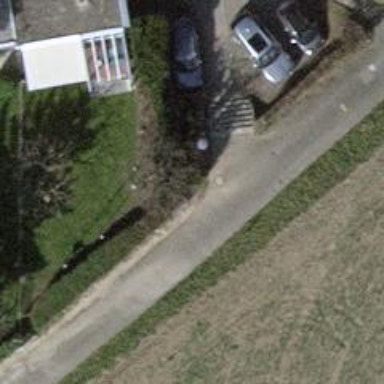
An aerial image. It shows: Road with steps.